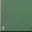
Piece: xx